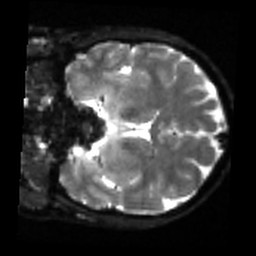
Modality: sbref
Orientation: coronal
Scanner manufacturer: siemens
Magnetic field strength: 3 T
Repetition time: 4 s
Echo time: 0.0594 s